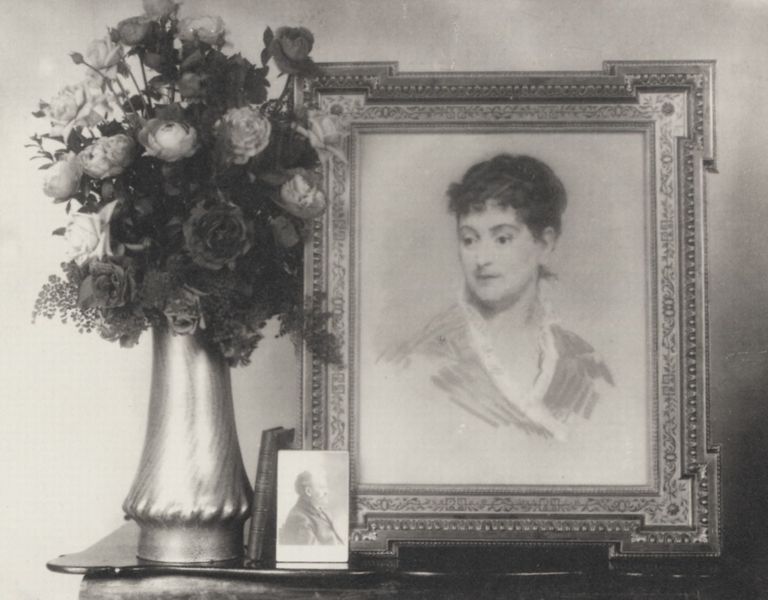
Titel: Stilleben mit dem von Manet gemalten Pastell-Porträt Alexandrines
Künstler: Francois Emile Zola
Schlagwörter: dunkel, gemälde, mann, schatten, weiß, blume, blumen, frau, grau, hell, licht, nase, profil, schwarz, tisch, zeichnung, dame, rosen, wand, augen, rahmen, silber, bild, bildnis, portrait, porträt, gold, haare, stilleben, stillleben, vase, bilderrahmen, kommode, blumenvase, rand, oil, white, women, black, dark hair, dress, face, gray, grey, hair, interior, lady, nose, old, painting, table, wall, woman, glanz, decorative, flowers, picture, pictures, two, strauss, farn, plant, pot, blumenstrauss, foto, fotografie, photographie, hell dunkel, buch, schwarzweiß, literatur, anschauen, photo, profile, flower, silver, man, ear, head, death, heiliger, eyes, metal, konsole, bild im bild, drawing, ansehen, black and white, decoration, erinnerung, frame, ornament, shadow, mother, monochrome, sketch, aufnahme, books, bouquet, desk, glass, pfoto, portraits, small, roses, still life, leaves, andenken, family, eye, floral, rose, book, eingerahmt, greyscale, black hair, aufnahmen, bronze, black white, altar, father, realistic, nachdenlich, border, photograph, big, arrangement, blackw, heiligenbildchen, hite, perlrand, photographs, strau, serious, photos, hari, furniture, husband, wife, 19th century, kleines bild, portait, locken, negative, beistelltisch, verzierung, bucket, portret, still nature, picture frame, peony, memorial, flower vase, card, taken with my iphone, femenine, monocrome, mom, in shades of gray, memento mori, großes bild, bilderrame, deoration, flower arrangement, shodow, bouqet, foto of man, boquet, pencil art, tabletop, stilleben mit frau und rosen, white rose, red rose, three quarters, olf, seroud